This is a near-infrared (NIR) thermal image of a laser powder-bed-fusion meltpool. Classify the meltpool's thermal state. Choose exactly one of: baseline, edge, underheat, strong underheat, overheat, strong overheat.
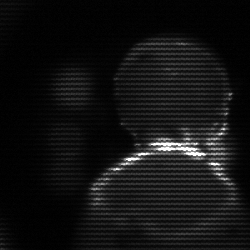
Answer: edge